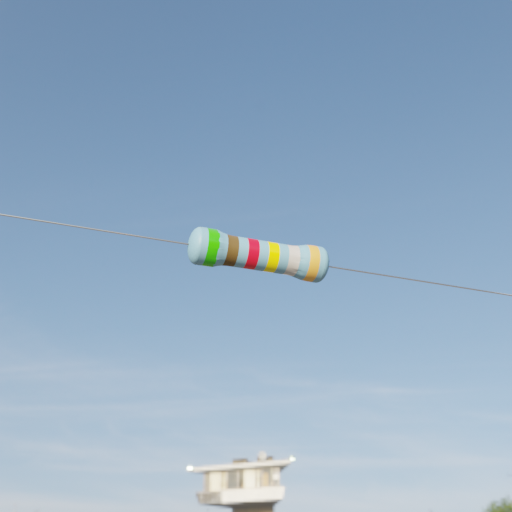
Resistor colour bands (in order): green, brown, red, yellow, silver, gold